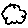
Label: cloud